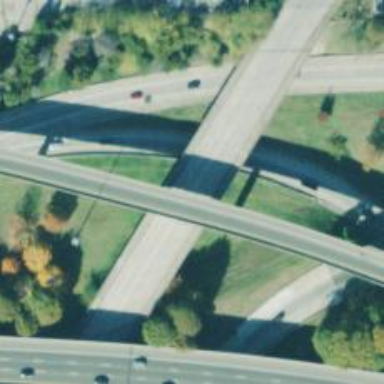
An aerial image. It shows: Secondary road crossing bridge.